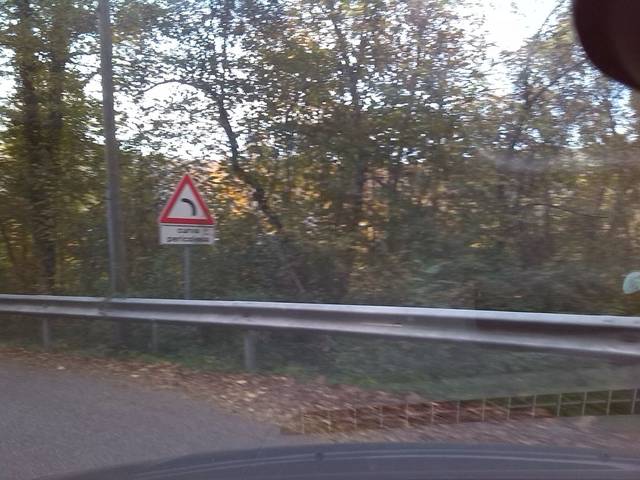
Region: Italy
Coordinates: 46.118, 13.537